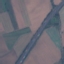
Label: Highway